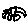
Label: car